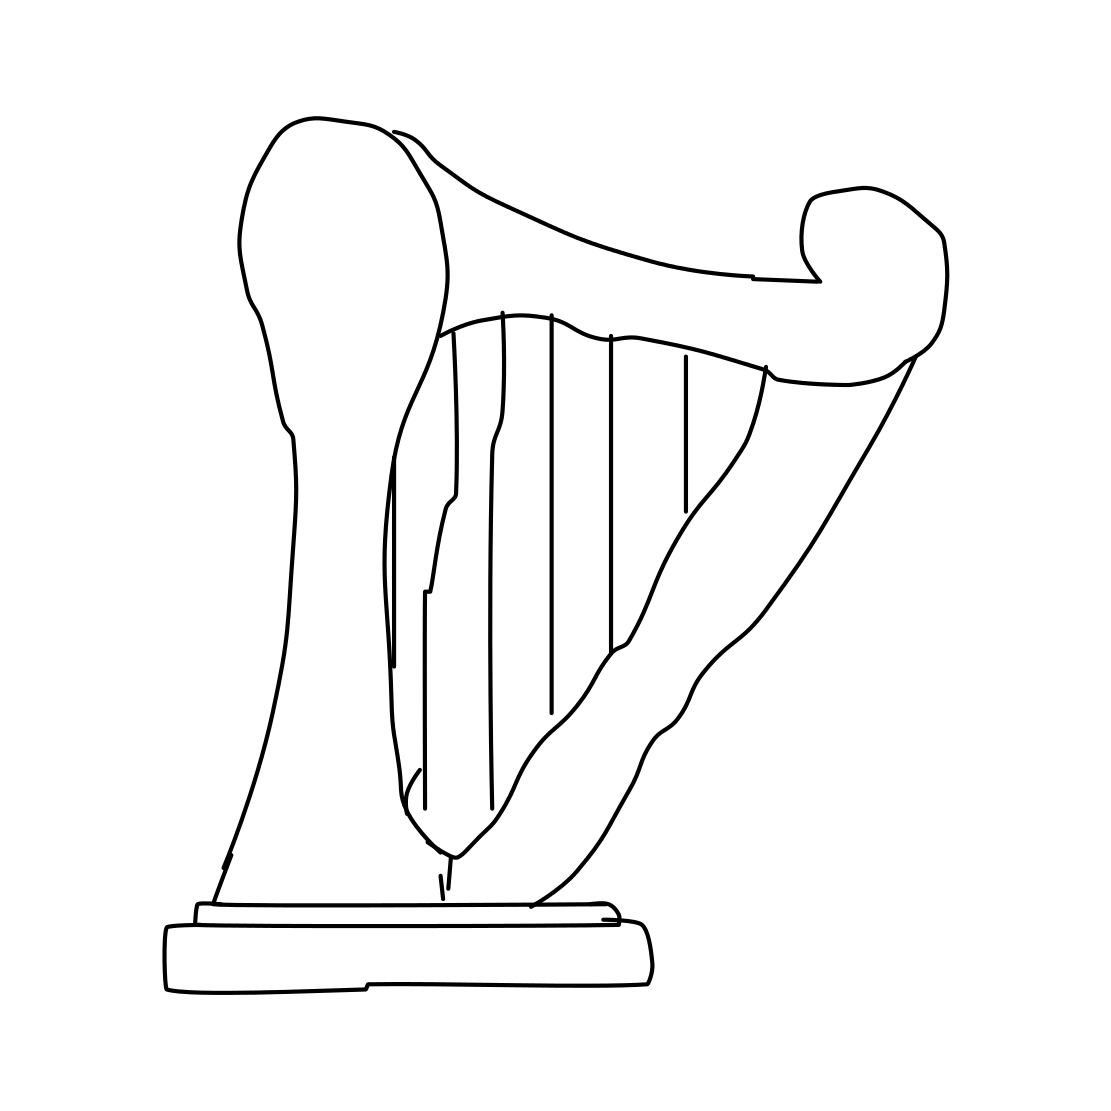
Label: harp